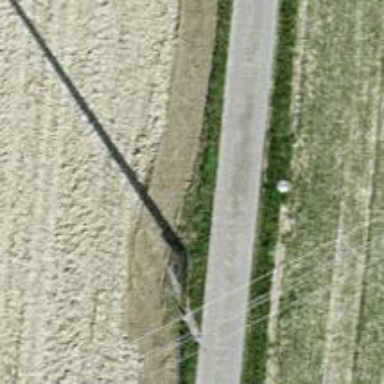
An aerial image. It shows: Power pole.